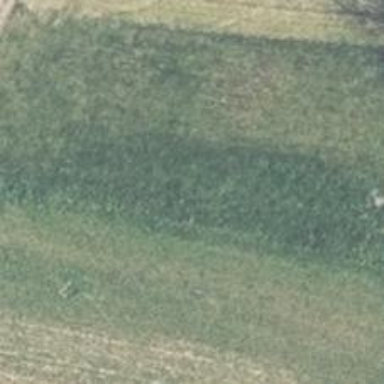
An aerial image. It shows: Grass track with grade5 track type.